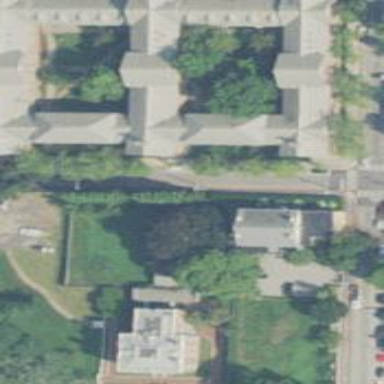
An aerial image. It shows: Dormitory building with gabled roof.